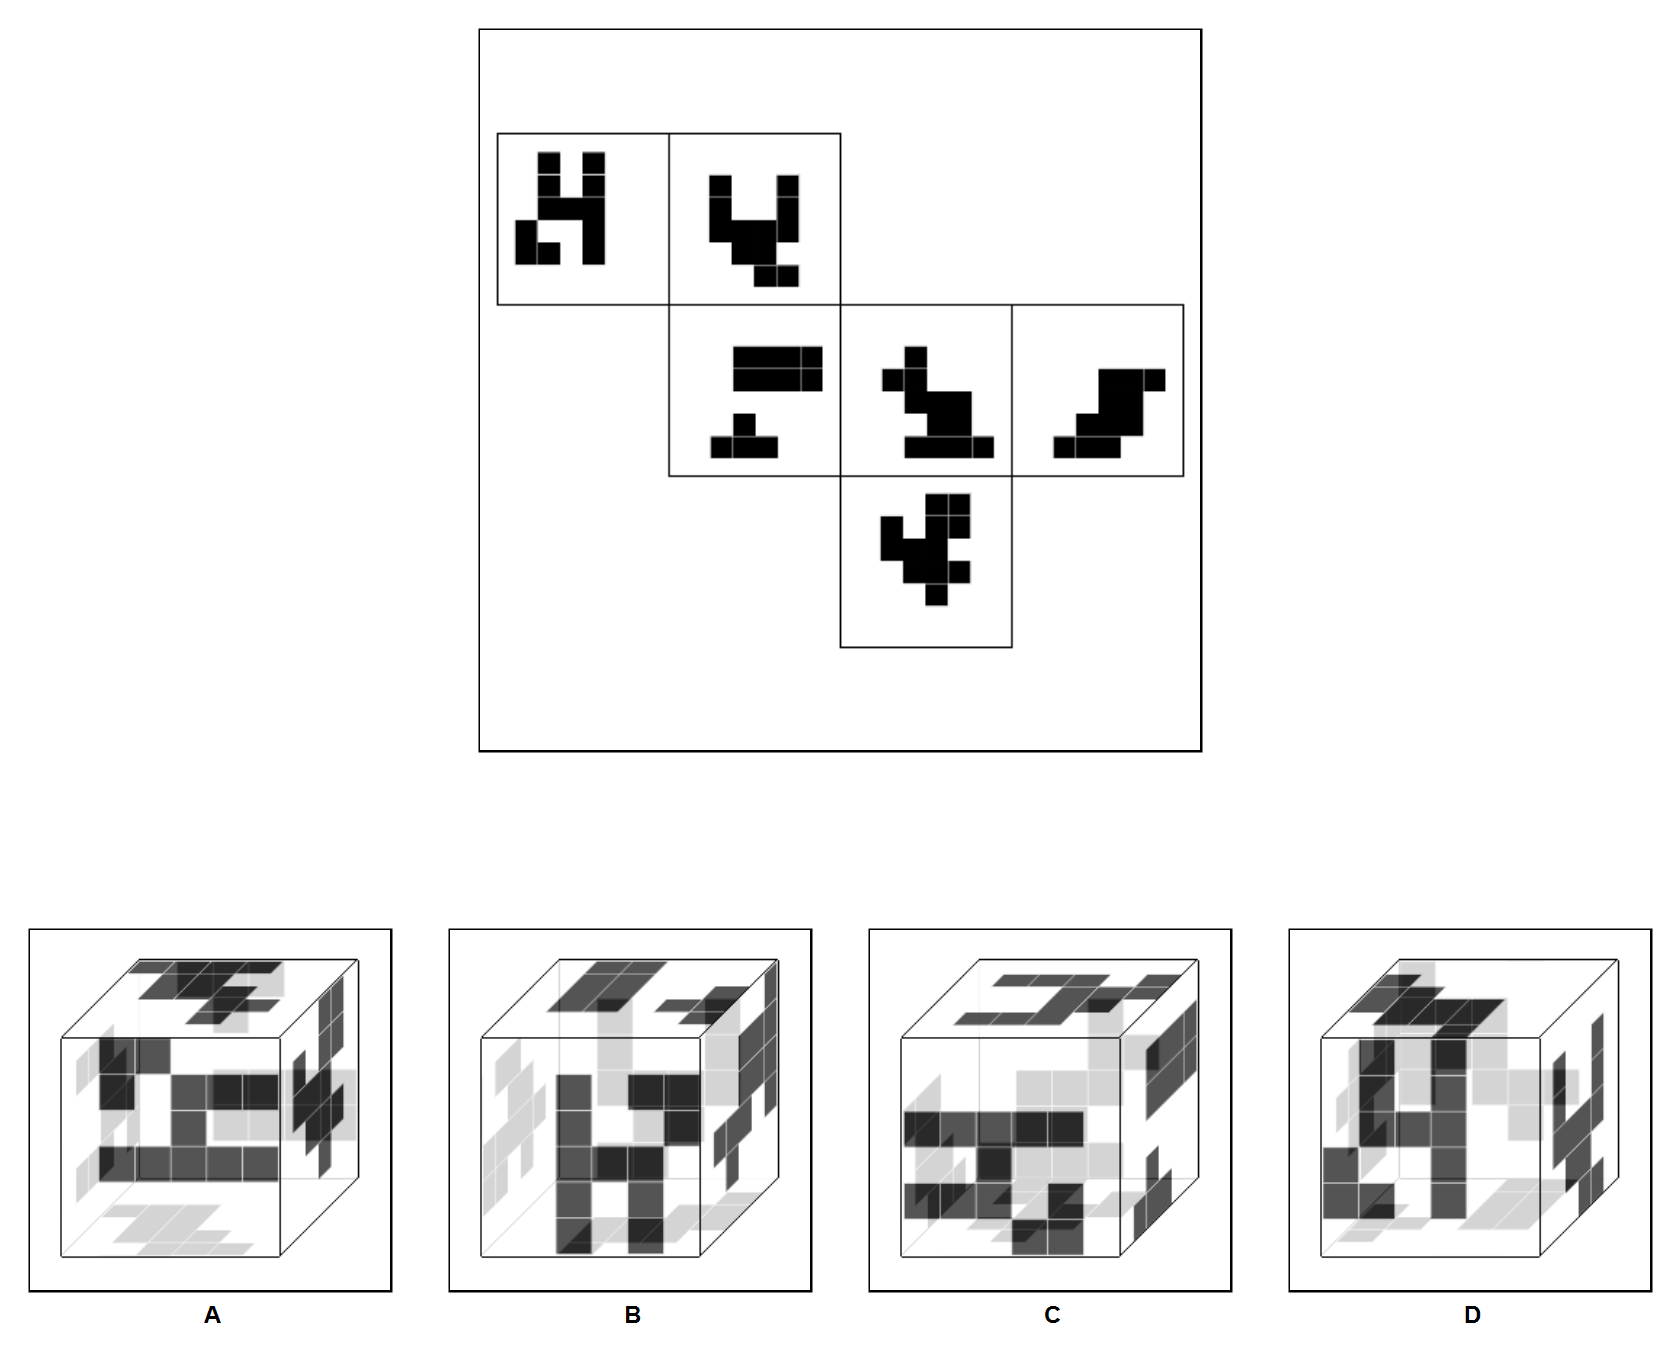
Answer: C